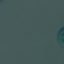
Land use / land cover: SeaLake